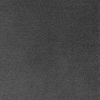
Atmospheric dust classification: dusty